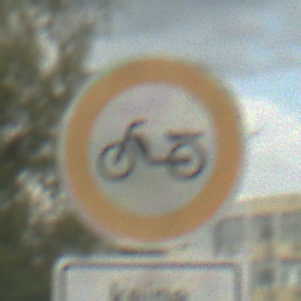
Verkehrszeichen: VerbotMofas
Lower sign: HinweisDurchVerbaleAngabe4
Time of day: MorningAfternoon
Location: Outdoor (Suburban)
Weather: PartlyCloudy
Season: NotSpecified
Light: Natural